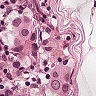
Metastatic tissue present: yes